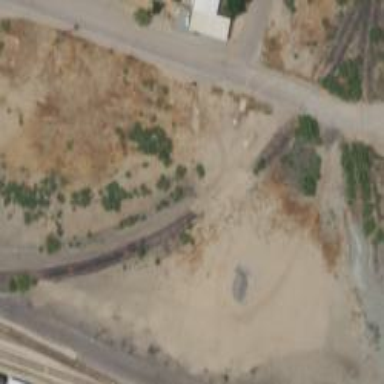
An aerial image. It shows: Railway yard used for servicing trains.